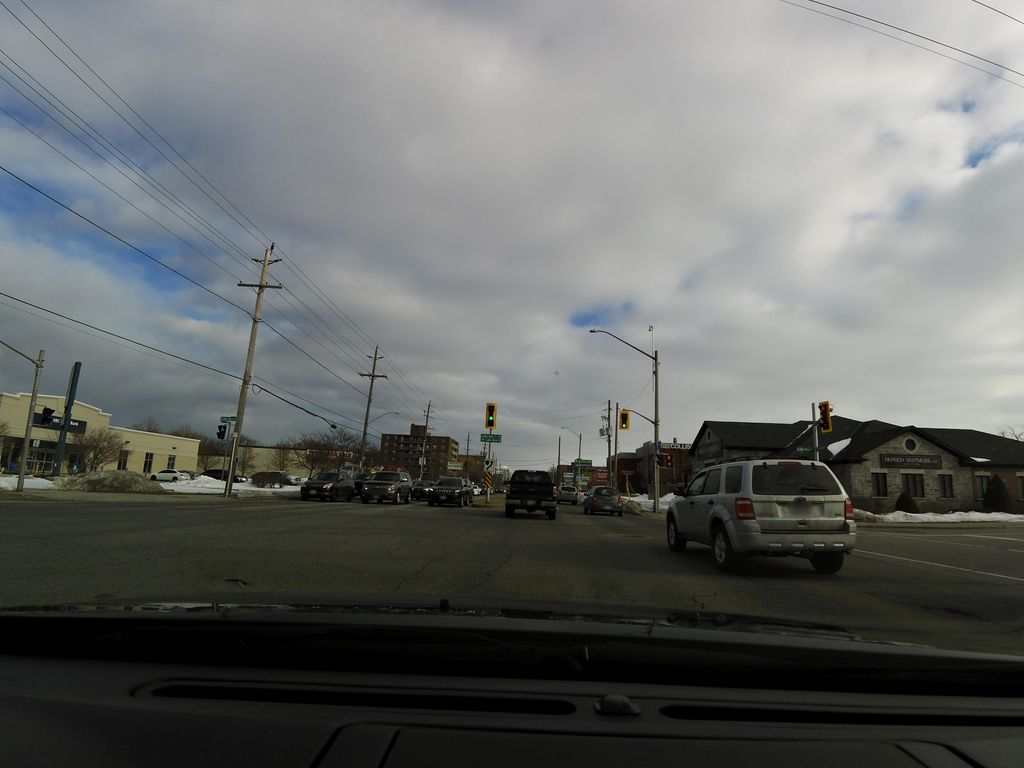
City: hamilton